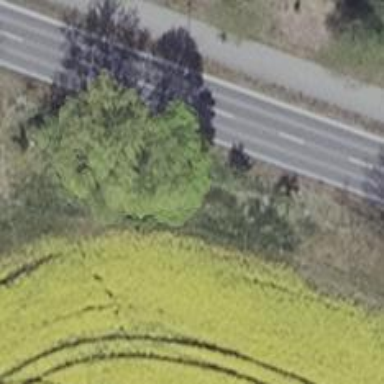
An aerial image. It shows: Row of deciduous broadleaved trees.